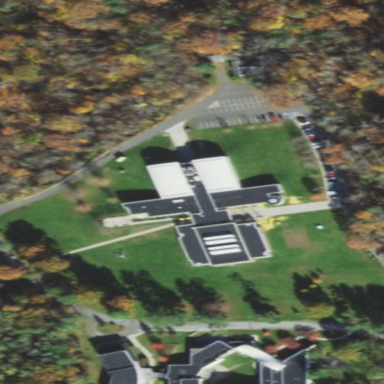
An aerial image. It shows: Museum with flat roof.